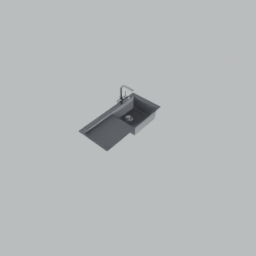
Label: appliances